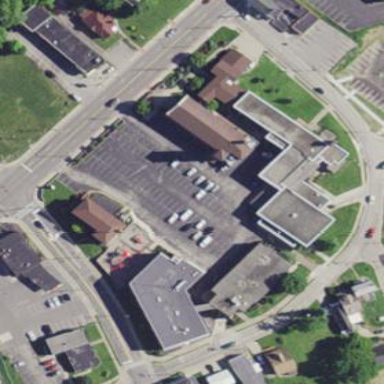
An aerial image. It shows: School.